Question: Given the following four-coloring problem graph, where part of the region has been pre-colored, how many coloring combinations are there for the remaining region?
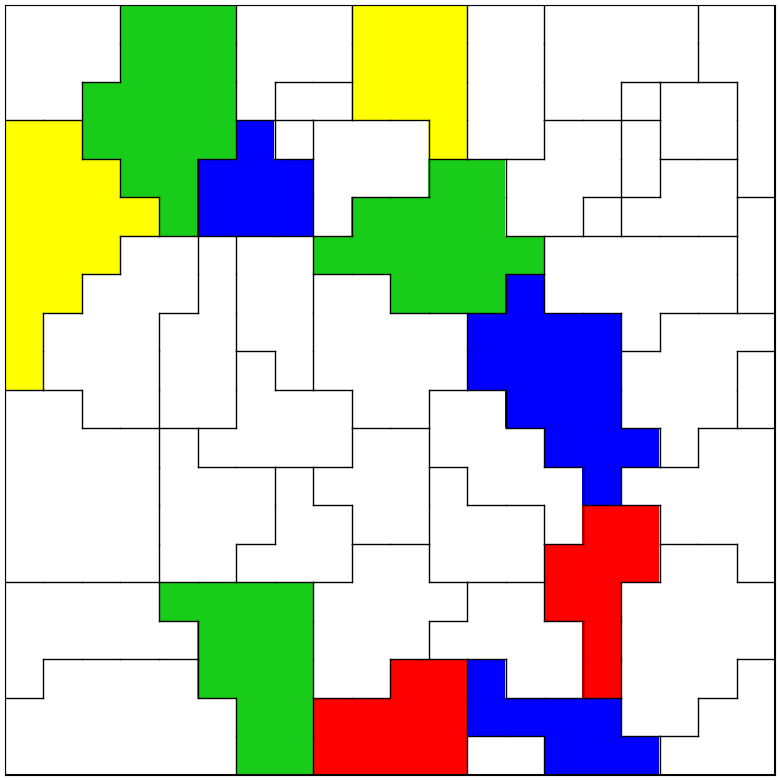
Answer: 443520